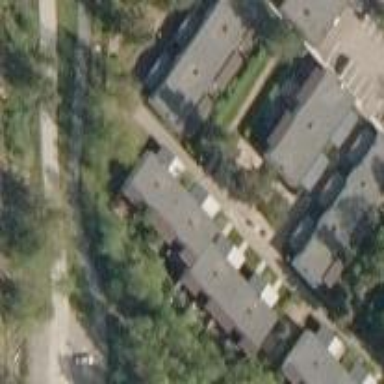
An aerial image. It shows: Terrace building with flat roof.